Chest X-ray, PA view. Patient: 58 years old, sex F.
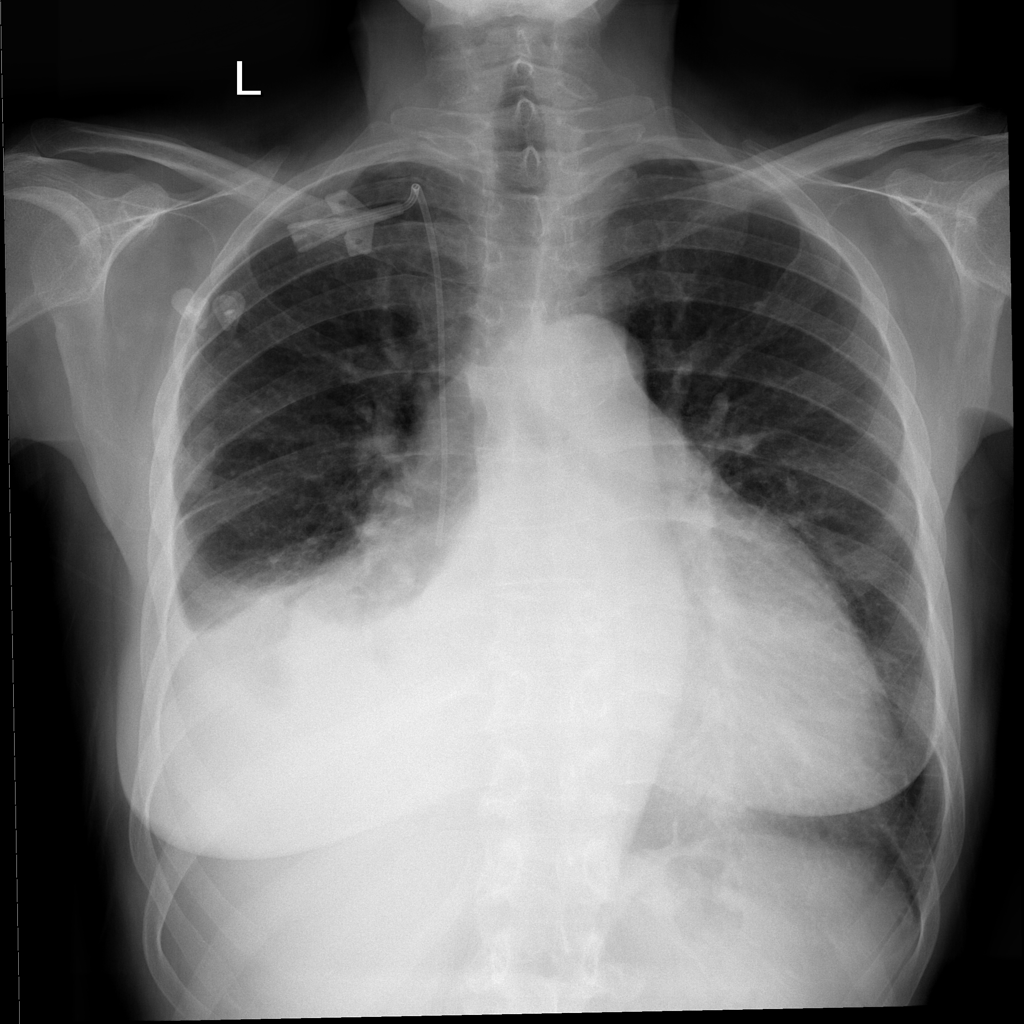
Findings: Cardiomegaly, Edema